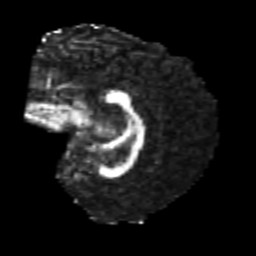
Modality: FA
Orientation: sagittal
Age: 26
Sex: female
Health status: healthy
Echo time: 0.074 s